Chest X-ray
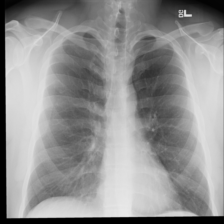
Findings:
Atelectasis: negative
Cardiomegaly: negative
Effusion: negative
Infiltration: negative
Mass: negative
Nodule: negative
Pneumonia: negative
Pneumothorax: negative
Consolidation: negative
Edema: negative
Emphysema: negative
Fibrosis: negative
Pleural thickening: negative
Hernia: negative